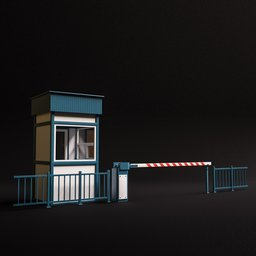
Label: architecture